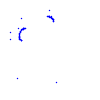
Particle: proton